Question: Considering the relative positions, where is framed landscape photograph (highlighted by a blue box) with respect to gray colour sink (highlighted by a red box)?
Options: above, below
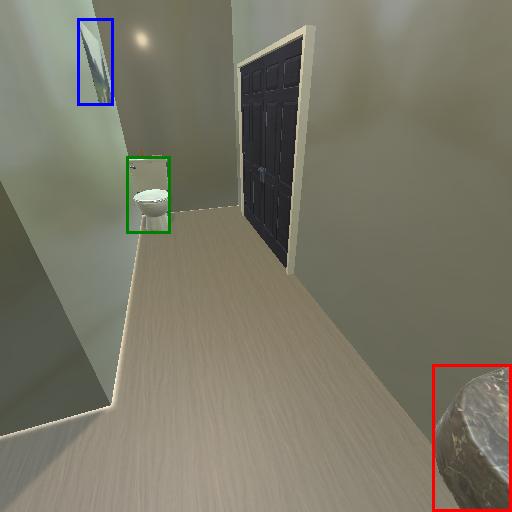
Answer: above